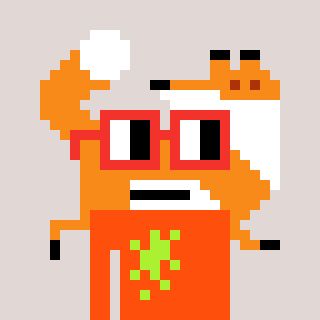
a pixel art character with square red glasses, a fox-shaped head and a orange-colored body on a warm background